Question: How many ricochets will a ball launched from (1.0, 1.0) at 60° need to hit the target at (9.0, 9.0)? The ball reflects perfectly off the arena walls and mirror-obstacles.
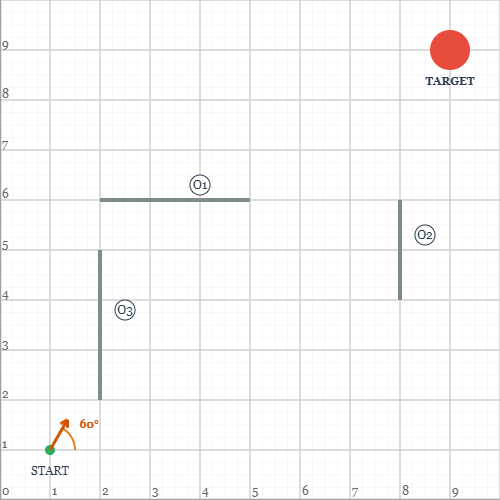
Answer: 10